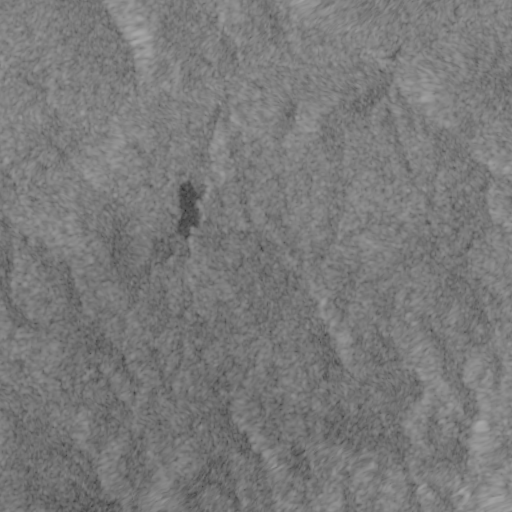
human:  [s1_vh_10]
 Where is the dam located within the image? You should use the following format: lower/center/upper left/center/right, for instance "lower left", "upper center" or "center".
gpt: The dam is located in the center of the image.
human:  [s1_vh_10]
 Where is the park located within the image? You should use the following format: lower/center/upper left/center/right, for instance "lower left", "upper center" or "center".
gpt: The park is located in the center right of the image.
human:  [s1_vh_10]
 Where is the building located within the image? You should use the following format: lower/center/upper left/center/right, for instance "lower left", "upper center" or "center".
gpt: The building is located in the center right of the image.
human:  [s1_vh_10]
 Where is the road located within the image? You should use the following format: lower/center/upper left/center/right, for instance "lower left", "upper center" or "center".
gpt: There is no road in the image.

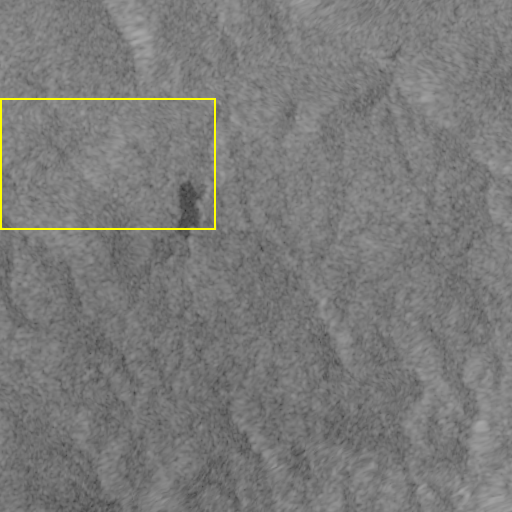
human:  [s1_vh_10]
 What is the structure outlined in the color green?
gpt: There is no green outline.
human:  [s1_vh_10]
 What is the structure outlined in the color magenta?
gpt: There is no structure outlined in magenta.